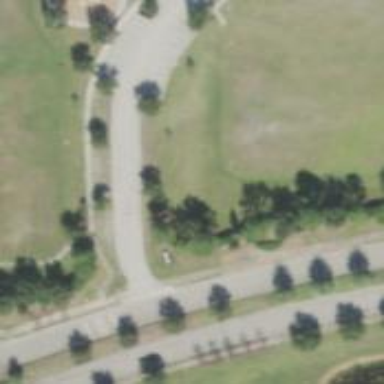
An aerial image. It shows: Parking area with asphalt surface and grass covering nearby.